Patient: sex F, age 65
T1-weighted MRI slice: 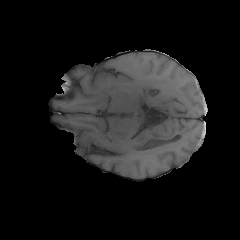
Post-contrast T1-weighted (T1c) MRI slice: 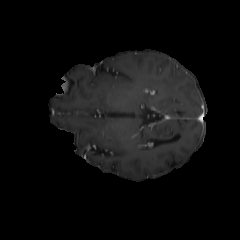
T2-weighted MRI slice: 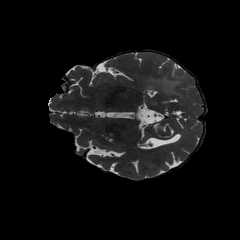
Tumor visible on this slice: yes
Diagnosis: Glioblastoma, IDH-wildtype
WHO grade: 4